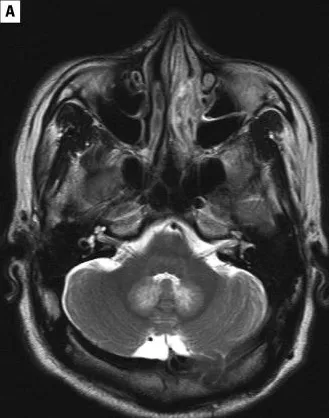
MRIs of the patient. (A) Symmetric increase in signal intensity at bilateral cerebellar periventricular area on T2WI (9 February 2004).
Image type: radiology (mri)